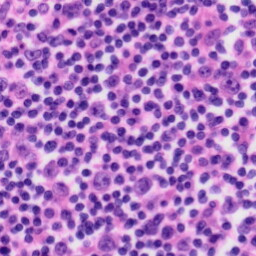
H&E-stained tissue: Tonsil